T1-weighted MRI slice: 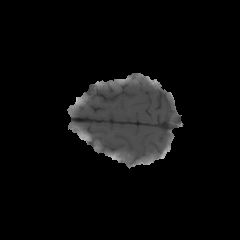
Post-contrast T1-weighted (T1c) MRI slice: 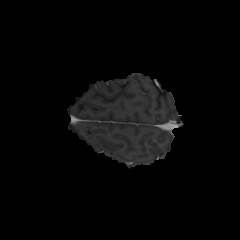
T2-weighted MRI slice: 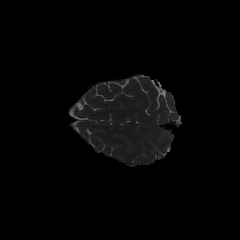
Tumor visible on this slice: no